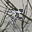
Label: 7